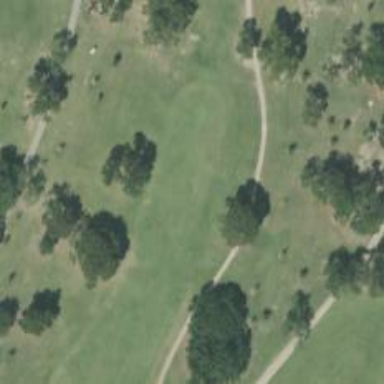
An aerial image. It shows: Golf hole.